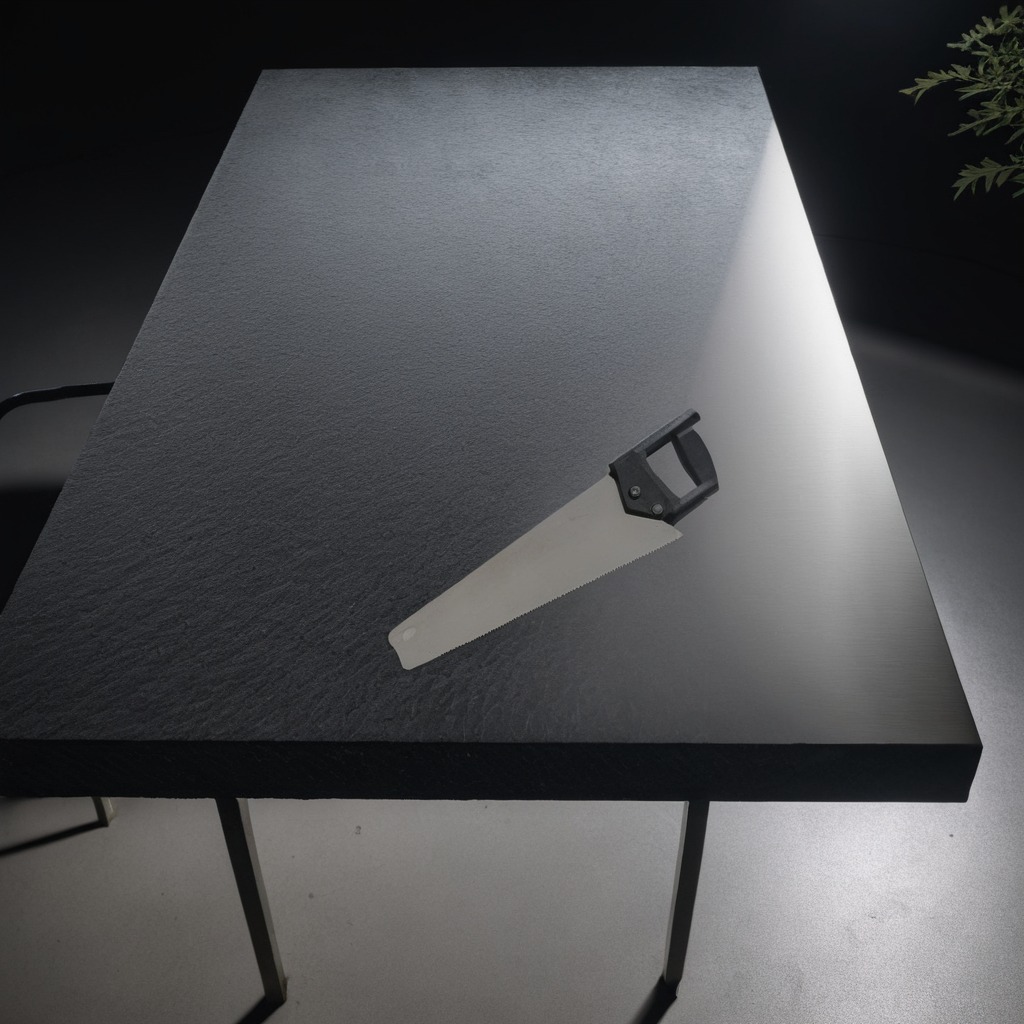
A metal saw is lying on the granite table.